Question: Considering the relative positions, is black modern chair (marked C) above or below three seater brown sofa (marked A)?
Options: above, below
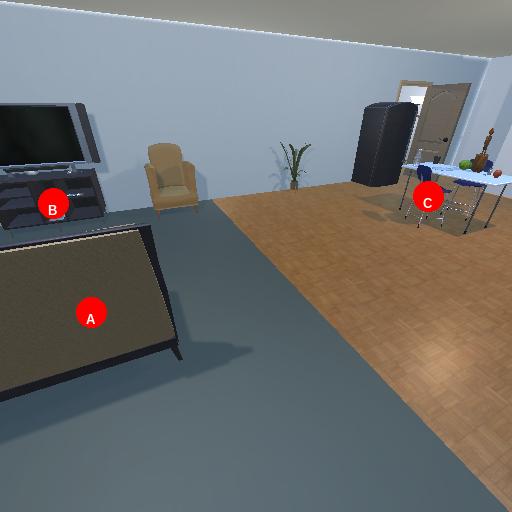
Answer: above